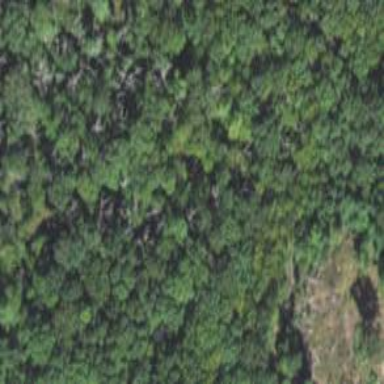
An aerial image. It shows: Mixed leaf woodland.